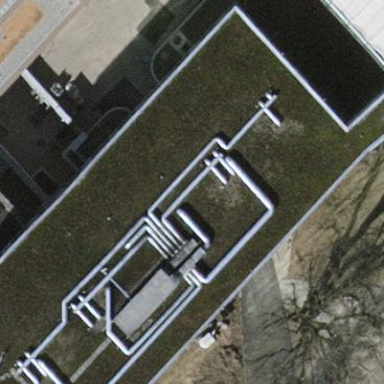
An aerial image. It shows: Hospital building.